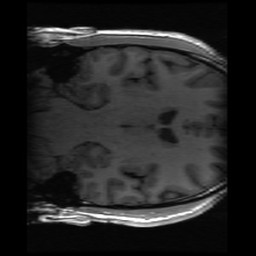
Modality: inplaneT1
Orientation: coronal